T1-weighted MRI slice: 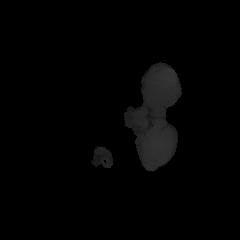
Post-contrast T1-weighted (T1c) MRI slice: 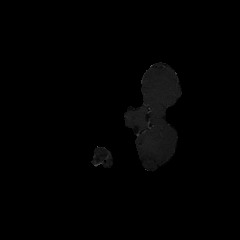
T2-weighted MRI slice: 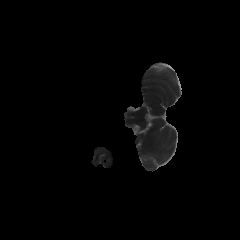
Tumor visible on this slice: no